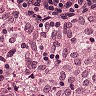
Metastatic tissue present: no